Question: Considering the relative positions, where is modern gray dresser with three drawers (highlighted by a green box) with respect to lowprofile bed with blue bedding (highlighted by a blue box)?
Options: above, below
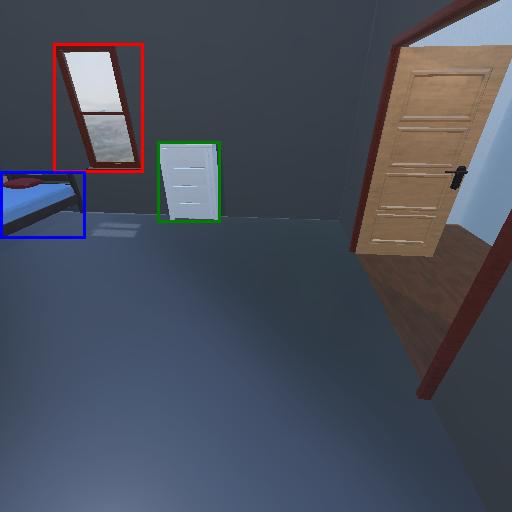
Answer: above